Field crop: tomato
Growth stage: 2
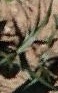
Species: cyperus